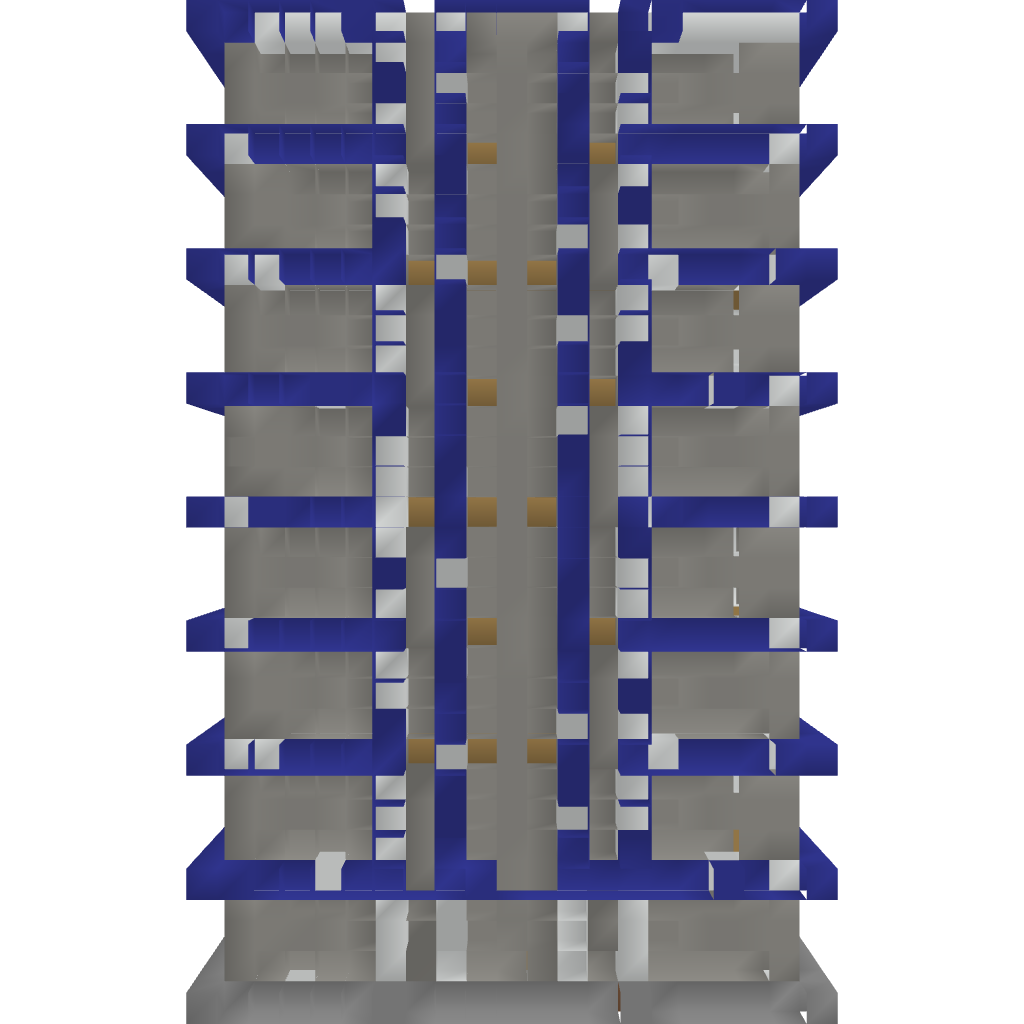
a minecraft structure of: Modern Skyscraper #3